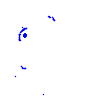
Particle: proton